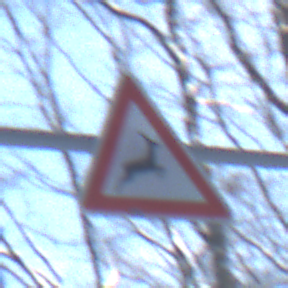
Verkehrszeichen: WildwechselLinks
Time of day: MorningAfternoon
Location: Outdoor (Nature)
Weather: Clear
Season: Winter
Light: Natural